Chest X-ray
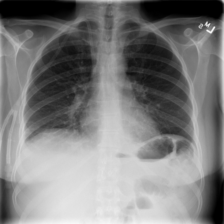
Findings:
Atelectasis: negative
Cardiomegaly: negative
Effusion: positive
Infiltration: positive
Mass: negative
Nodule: negative
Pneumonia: negative
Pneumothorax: negative
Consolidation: negative
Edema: negative
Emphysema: negative
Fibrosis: negative
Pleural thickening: negative
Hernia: negative